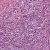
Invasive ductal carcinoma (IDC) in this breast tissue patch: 1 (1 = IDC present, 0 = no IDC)